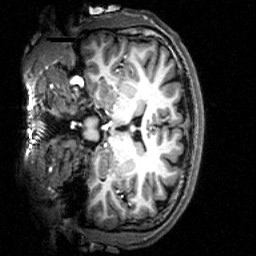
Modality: T1w
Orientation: coronal
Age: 20
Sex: female